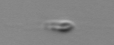
Label: flagellate_morphotype3